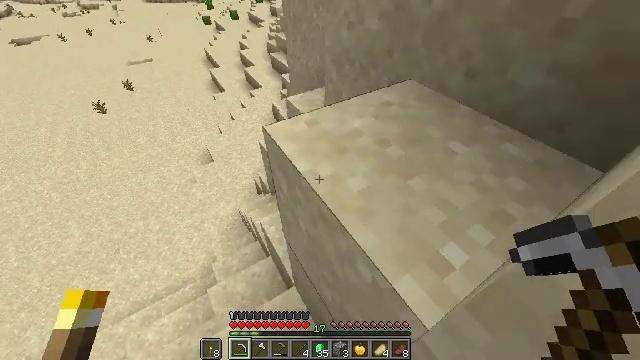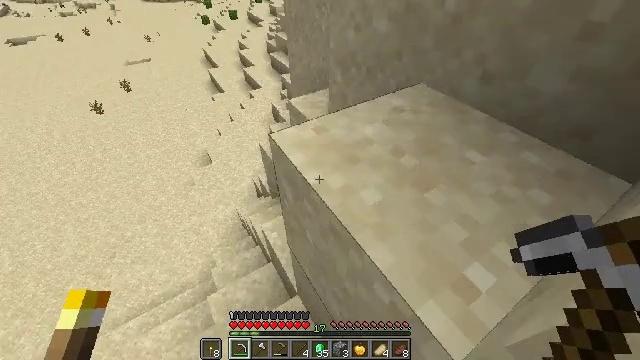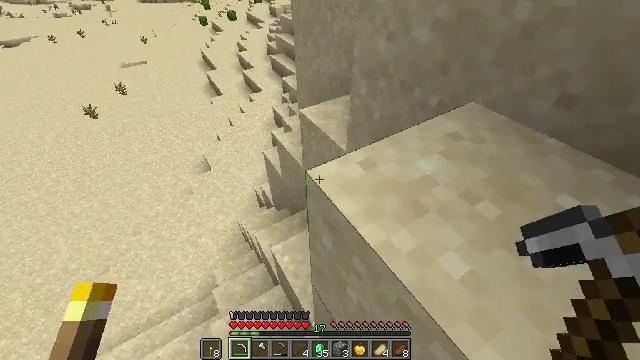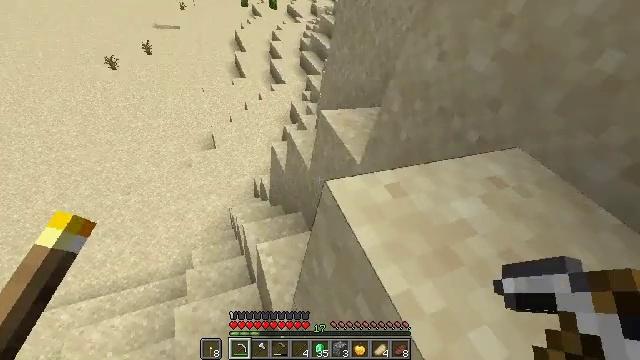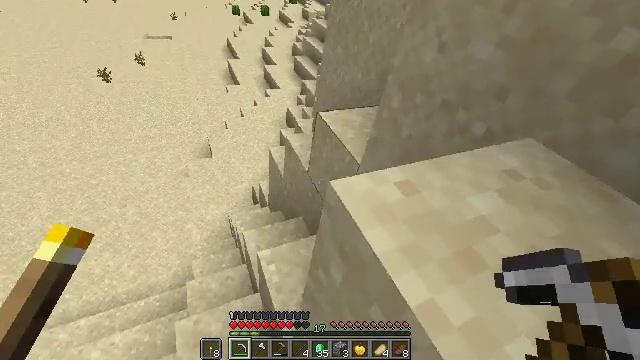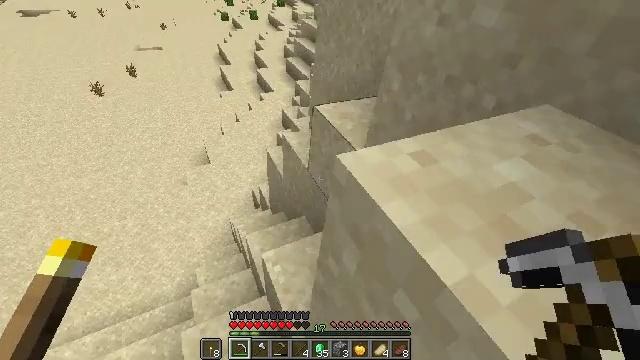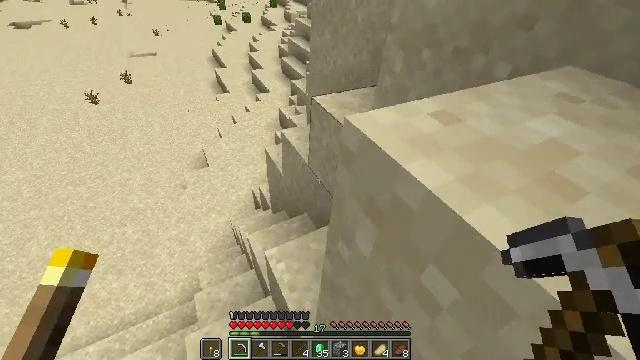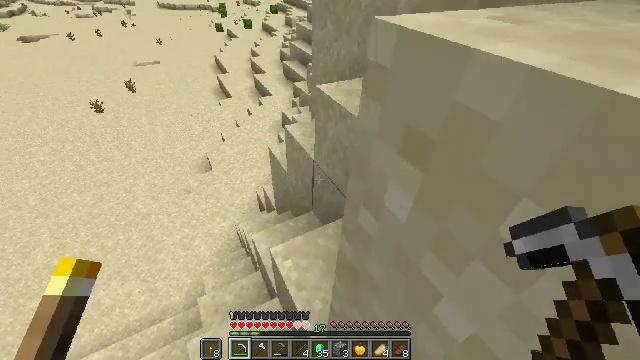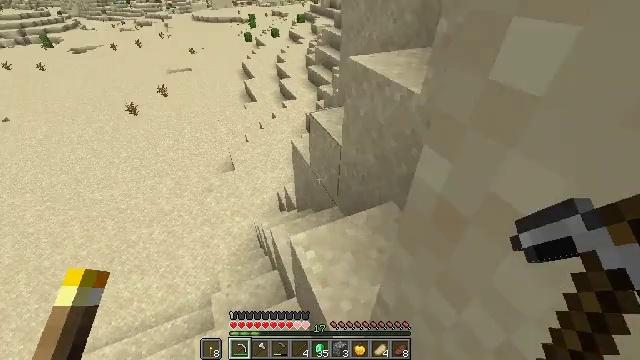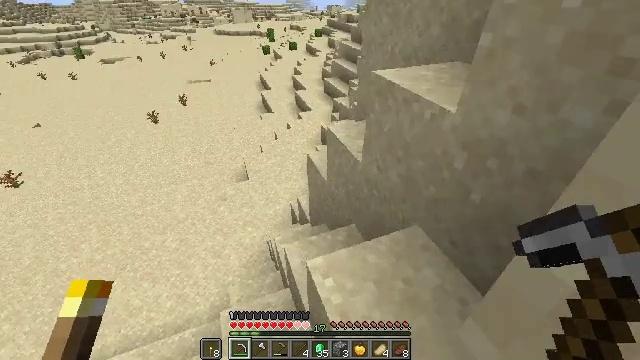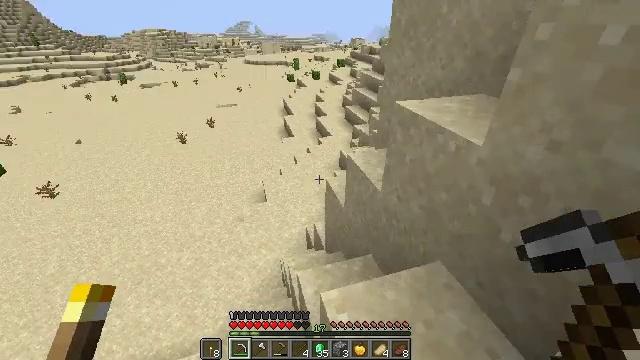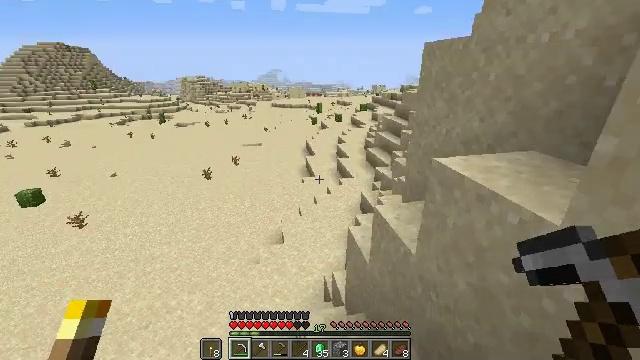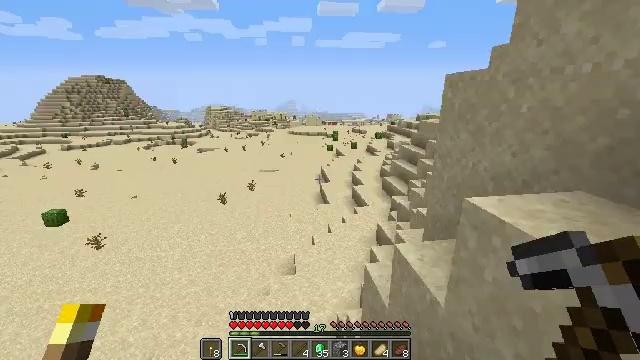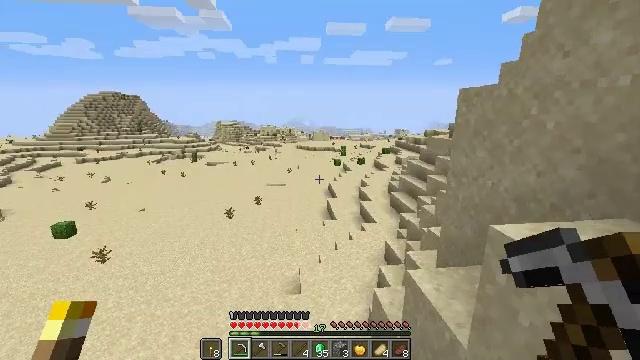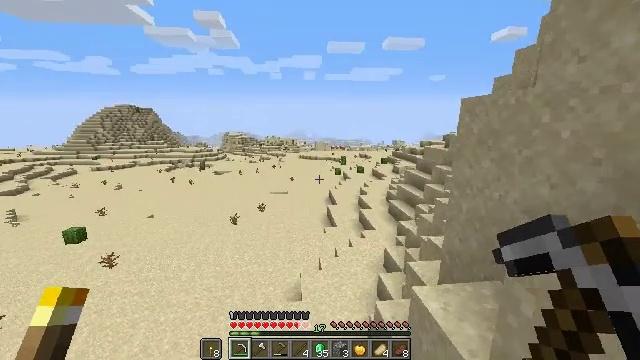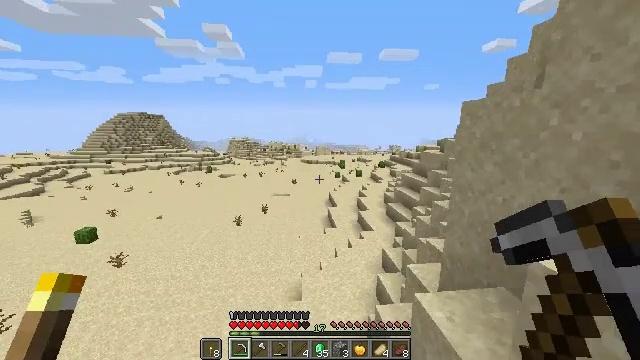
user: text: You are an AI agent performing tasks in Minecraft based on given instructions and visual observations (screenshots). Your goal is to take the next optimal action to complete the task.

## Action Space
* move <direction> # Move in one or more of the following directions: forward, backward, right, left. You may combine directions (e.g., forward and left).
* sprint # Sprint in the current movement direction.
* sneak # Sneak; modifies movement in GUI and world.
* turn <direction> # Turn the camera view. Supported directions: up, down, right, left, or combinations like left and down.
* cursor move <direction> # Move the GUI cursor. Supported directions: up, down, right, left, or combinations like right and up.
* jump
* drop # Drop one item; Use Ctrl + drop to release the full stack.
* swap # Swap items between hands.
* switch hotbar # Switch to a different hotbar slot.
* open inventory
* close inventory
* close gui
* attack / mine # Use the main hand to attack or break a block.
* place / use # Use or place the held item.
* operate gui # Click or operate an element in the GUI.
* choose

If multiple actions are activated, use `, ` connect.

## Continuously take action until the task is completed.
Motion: motion action
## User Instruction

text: Get the cartography table into your inventory.
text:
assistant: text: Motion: move forward, sprint
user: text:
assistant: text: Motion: move forward, sprint
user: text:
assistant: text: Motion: move forward, sprint
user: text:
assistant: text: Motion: move forward, sprint
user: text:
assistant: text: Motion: move forward, sprint
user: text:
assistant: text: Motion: move forward, sprint
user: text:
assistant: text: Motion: move forward, sprint, turn left
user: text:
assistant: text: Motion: move forward, sprint, turn left and up
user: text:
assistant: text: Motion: move forward, sprint, turn left and up
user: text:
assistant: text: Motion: move forward, sprint, turn left and up
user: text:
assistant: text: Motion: move forward, sprint, turn left and up
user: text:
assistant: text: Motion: move forward, sprint, turn left and up
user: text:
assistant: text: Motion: move forward, sprint, turn left and up
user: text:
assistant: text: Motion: move forward, sprint, turn up
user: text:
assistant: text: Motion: move forward, sprint
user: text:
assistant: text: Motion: move forward, sprint
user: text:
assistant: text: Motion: move forward, sprint
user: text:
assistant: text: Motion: move forward, sprint
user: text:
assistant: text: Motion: move forward, sprint
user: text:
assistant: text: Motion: move forward, sprint
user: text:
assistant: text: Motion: move forward, sprint
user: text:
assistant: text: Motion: move forward, sprint
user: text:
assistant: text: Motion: move forward, sprint
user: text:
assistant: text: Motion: move forward, sprint
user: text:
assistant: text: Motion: move forward, sprint
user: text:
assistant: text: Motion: move forward, sprint
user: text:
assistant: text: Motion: move forward, sprint
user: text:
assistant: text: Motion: move forward, sprint
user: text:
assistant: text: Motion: move forward, sprint, turn right
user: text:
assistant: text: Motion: move forward, sprint